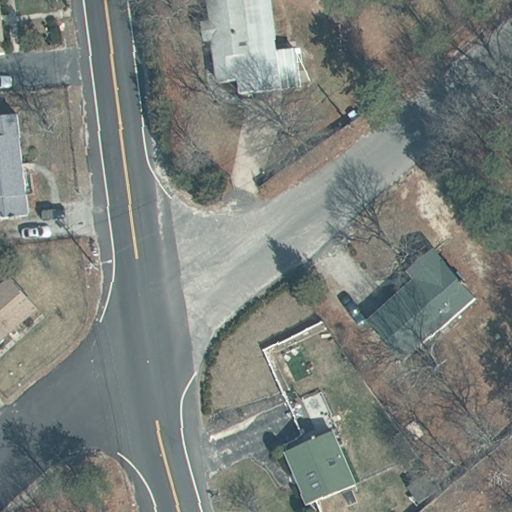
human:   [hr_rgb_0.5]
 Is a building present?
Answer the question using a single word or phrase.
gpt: yes

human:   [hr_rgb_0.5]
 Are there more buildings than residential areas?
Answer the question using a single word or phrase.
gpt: yes

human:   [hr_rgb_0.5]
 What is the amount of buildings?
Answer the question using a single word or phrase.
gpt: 6

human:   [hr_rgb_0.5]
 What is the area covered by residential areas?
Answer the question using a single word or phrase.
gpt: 10656m2

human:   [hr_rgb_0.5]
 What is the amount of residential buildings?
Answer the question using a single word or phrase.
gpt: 6

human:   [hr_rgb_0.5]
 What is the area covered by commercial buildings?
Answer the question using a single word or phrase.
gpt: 0m2

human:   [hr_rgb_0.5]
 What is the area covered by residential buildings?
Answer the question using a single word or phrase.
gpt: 830m2

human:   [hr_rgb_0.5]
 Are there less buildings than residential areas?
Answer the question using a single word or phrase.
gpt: no

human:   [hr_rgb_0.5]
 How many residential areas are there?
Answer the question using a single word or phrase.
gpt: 1

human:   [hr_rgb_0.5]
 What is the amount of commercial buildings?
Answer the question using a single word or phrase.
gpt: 0

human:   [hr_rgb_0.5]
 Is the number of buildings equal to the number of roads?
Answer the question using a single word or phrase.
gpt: no

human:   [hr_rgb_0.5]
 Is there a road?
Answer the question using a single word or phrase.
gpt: yes

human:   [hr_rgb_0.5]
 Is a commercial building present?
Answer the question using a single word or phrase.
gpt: no

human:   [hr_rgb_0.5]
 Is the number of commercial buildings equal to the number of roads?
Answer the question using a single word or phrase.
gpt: no

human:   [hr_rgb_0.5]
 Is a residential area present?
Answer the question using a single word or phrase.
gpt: yes

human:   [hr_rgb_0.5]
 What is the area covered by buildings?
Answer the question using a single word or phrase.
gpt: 830m2

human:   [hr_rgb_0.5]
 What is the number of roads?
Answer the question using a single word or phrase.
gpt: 2

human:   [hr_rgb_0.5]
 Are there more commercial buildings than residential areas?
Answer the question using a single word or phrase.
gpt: no

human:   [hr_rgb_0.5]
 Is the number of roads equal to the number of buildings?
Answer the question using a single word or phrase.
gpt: no

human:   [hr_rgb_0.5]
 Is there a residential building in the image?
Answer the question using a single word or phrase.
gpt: yes

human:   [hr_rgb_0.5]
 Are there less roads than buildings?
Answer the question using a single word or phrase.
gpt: yes

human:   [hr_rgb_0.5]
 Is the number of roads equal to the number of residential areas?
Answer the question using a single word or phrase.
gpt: no

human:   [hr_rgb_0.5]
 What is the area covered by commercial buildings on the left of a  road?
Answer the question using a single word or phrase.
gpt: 0m2

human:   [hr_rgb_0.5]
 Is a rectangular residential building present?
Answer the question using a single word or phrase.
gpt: yes

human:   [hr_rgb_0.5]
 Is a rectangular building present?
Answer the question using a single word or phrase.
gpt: yes

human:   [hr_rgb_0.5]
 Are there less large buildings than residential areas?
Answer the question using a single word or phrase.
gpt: yes

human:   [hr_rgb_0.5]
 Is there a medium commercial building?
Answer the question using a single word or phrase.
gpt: no

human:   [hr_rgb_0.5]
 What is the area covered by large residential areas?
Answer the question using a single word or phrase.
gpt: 10656m2

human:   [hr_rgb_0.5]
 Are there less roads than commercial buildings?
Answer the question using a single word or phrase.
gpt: no

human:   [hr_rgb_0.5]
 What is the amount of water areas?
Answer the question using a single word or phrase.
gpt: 0

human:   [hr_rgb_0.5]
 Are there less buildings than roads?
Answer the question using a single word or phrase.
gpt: no

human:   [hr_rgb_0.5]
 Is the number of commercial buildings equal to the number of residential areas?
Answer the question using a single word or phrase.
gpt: no

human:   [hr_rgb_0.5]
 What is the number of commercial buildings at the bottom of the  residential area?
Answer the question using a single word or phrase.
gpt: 0

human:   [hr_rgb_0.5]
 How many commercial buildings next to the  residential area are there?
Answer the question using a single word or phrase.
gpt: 0

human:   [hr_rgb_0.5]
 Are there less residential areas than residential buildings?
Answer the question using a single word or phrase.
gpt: yes

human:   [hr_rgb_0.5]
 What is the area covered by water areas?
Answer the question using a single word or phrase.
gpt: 0m2

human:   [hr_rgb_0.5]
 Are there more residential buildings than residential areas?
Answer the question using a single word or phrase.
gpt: yes

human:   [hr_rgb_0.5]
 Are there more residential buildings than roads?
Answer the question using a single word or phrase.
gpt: yes

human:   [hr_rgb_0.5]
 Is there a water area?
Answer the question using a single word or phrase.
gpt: no

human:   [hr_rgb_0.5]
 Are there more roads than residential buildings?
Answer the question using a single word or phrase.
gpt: no

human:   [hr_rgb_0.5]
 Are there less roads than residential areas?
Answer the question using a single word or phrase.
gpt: no

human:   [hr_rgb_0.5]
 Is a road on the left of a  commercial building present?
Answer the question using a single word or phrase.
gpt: no

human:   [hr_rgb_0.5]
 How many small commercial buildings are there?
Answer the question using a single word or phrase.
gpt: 0

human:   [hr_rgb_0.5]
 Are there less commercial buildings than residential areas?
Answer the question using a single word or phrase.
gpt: yes

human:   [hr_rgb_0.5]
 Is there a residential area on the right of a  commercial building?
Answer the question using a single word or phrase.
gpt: no

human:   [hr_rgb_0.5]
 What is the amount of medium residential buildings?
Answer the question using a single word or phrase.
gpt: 3

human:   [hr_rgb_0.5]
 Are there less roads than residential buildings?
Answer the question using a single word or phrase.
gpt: yes

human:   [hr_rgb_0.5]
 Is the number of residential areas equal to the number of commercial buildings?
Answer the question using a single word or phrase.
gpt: no

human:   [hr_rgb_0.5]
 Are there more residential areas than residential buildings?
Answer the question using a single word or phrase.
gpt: no

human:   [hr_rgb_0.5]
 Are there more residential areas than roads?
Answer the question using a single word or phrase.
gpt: no

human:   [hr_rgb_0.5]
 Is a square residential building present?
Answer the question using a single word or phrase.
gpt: no

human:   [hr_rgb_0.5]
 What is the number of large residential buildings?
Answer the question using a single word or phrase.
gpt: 0

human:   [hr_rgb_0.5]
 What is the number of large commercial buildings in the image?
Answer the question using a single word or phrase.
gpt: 0

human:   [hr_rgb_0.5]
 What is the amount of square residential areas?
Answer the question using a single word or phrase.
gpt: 0

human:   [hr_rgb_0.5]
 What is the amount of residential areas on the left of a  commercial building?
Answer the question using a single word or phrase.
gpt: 0

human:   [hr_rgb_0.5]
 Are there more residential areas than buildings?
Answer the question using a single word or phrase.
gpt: no

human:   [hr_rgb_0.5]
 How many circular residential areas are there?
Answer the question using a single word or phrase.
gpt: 0

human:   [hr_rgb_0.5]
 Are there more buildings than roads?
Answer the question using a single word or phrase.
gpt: yes

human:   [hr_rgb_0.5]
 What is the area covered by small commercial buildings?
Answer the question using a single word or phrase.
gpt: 0m2

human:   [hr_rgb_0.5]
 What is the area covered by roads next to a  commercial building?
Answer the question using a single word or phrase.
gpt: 0m2

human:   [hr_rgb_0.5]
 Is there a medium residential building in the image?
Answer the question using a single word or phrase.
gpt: yes

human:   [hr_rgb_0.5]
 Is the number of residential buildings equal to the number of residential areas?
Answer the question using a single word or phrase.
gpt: no

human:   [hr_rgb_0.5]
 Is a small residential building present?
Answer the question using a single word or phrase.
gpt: yes

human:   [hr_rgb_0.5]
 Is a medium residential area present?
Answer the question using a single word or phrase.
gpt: no